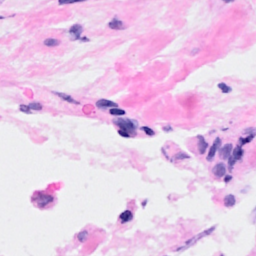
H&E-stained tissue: Breast